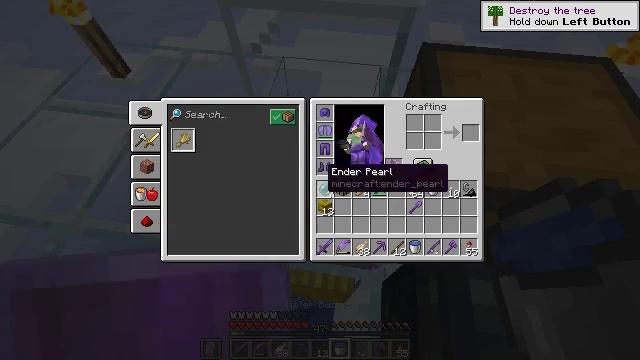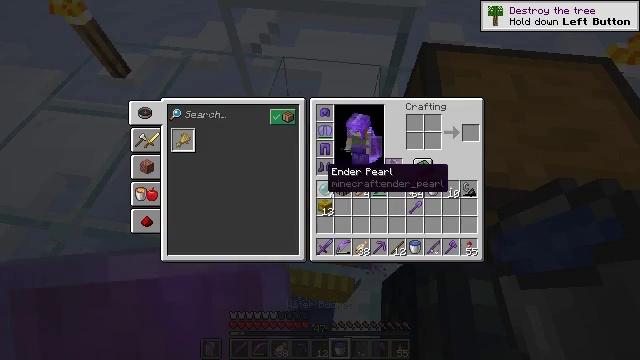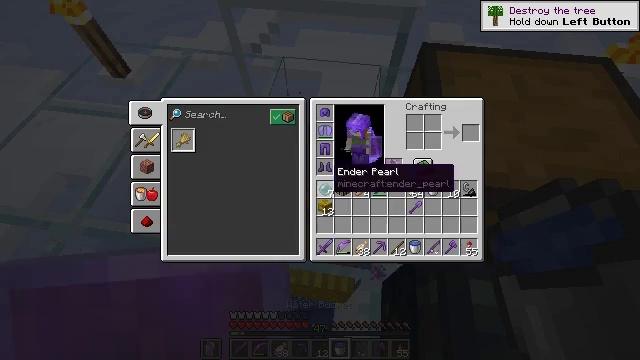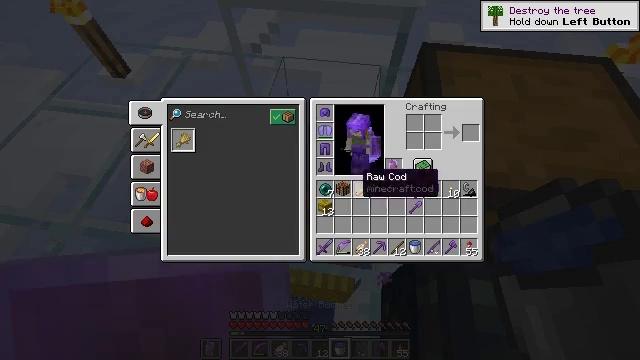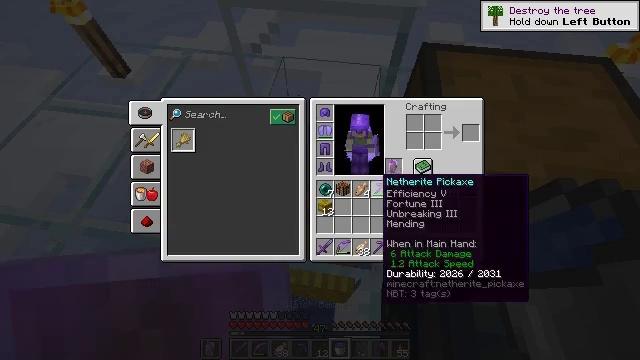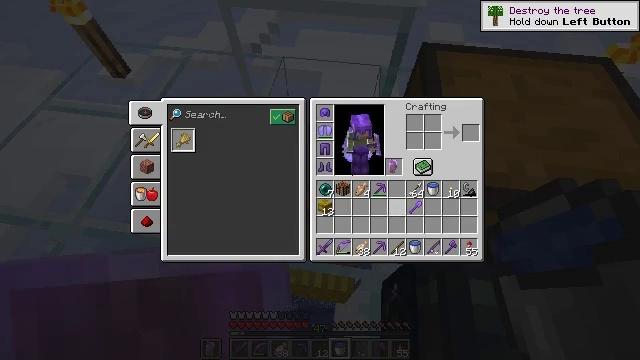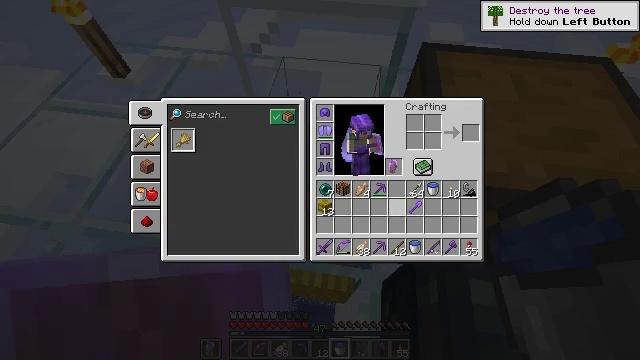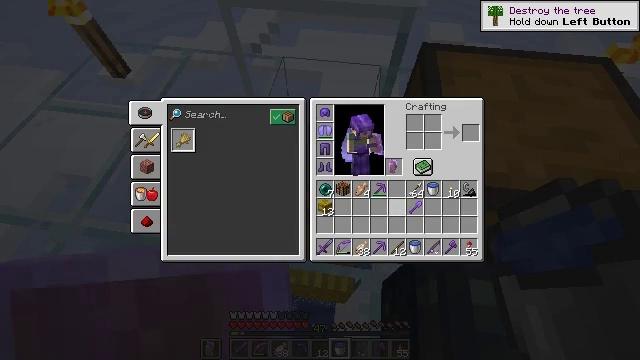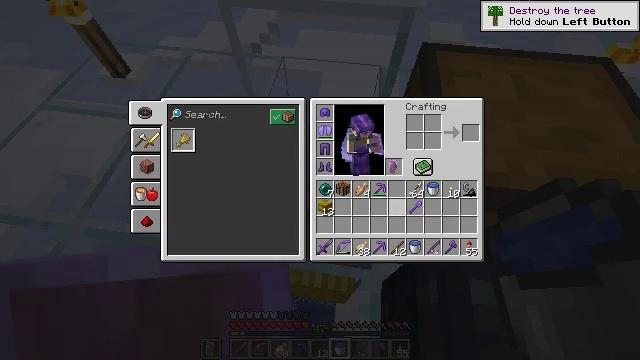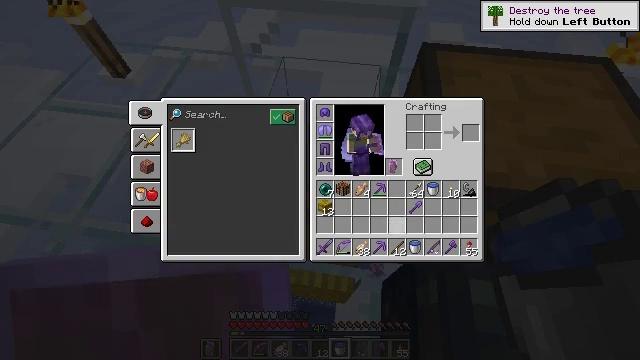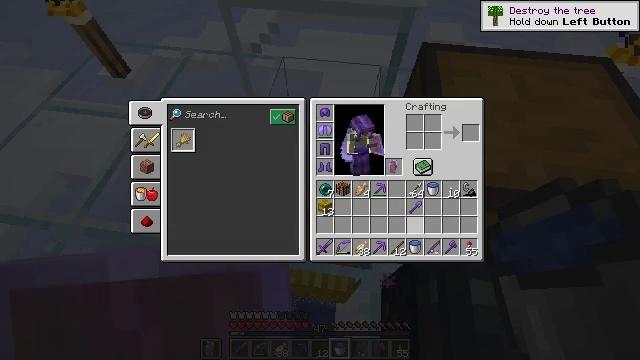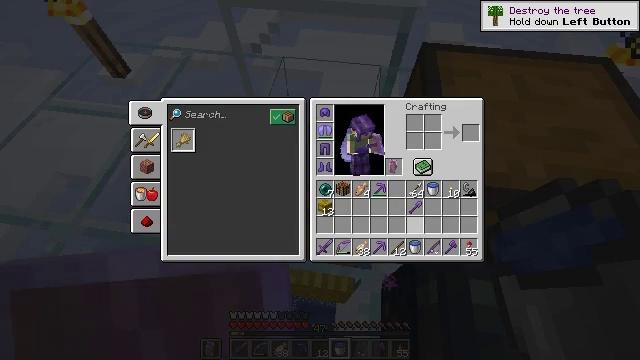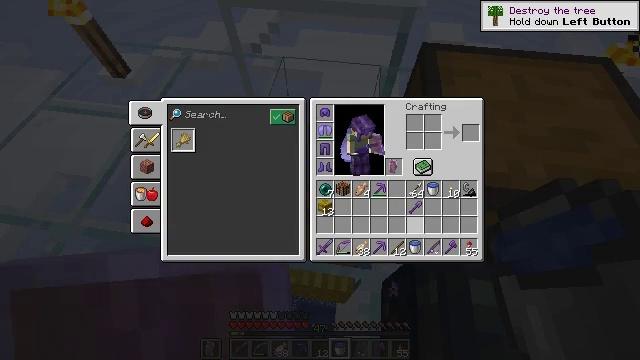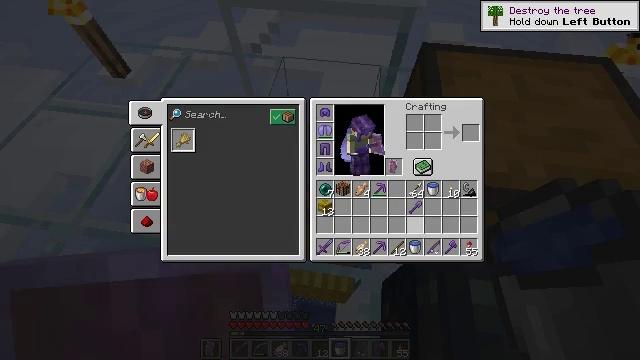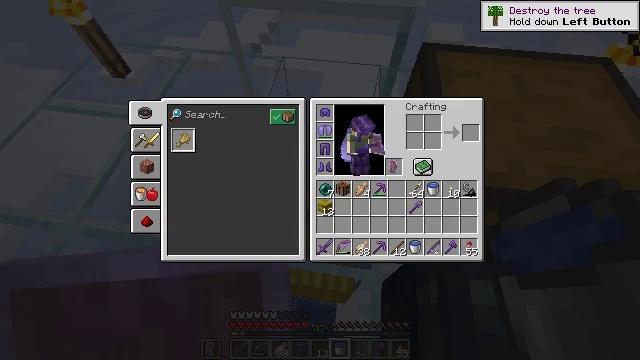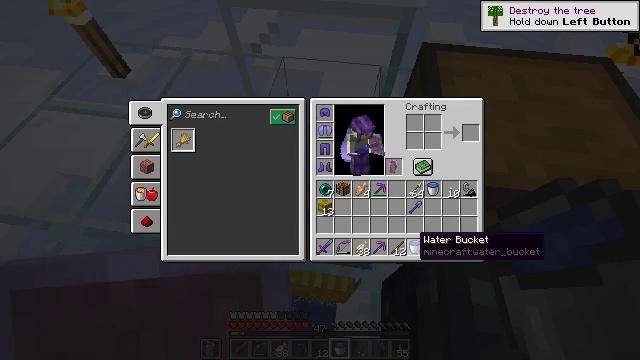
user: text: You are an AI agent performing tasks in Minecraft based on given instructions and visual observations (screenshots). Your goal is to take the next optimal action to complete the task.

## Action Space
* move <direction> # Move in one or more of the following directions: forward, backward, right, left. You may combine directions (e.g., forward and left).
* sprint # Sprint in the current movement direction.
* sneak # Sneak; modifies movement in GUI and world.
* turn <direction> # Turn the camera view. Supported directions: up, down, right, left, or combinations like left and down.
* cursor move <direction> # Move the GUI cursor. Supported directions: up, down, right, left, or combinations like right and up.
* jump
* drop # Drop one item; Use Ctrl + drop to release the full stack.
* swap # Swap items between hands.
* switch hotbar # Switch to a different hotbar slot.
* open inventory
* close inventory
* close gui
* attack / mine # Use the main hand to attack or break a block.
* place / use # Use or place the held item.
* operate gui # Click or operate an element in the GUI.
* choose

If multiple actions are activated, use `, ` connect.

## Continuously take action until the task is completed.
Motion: motion action
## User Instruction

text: Attack the glass to break it.
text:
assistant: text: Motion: open inventory
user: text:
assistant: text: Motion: open inventory
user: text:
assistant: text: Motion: turn right, open inventory
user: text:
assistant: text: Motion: turn right
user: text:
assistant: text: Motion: turn right and down
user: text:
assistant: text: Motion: no_op
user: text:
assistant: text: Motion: no_op
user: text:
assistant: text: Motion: no_op
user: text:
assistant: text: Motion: turn down
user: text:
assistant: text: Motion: sneak
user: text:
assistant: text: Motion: sneak
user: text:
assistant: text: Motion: sneak
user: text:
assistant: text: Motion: sneak
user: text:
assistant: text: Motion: sneak, turn down
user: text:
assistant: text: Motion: sneak, turn down
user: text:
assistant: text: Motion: sneak
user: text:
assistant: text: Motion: sneak
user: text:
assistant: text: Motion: sneak
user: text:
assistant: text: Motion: sneak
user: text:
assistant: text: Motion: sneak, attack / mine
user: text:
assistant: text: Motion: sneak, attack / mine
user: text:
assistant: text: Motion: sneak, attack / mine
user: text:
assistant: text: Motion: sneak
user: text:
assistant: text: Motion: sneak
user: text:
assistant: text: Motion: sneak
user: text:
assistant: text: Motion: no_op
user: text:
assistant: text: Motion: no_op
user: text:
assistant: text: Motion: no_op
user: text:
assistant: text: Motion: no_op
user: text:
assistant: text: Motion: no_op